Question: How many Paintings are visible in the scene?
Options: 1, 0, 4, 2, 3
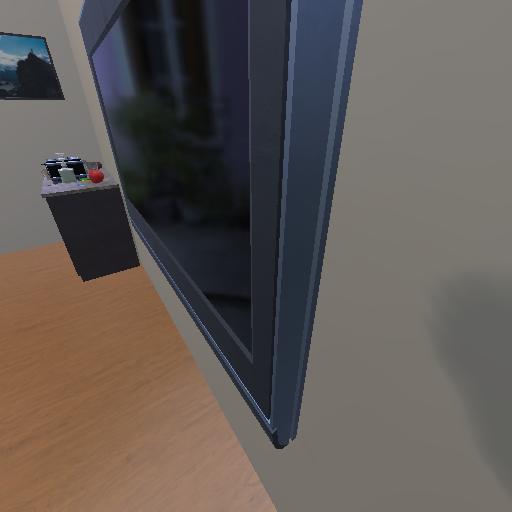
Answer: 1